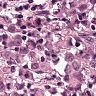
Metastatic tissue present: yes